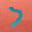
Label: 7